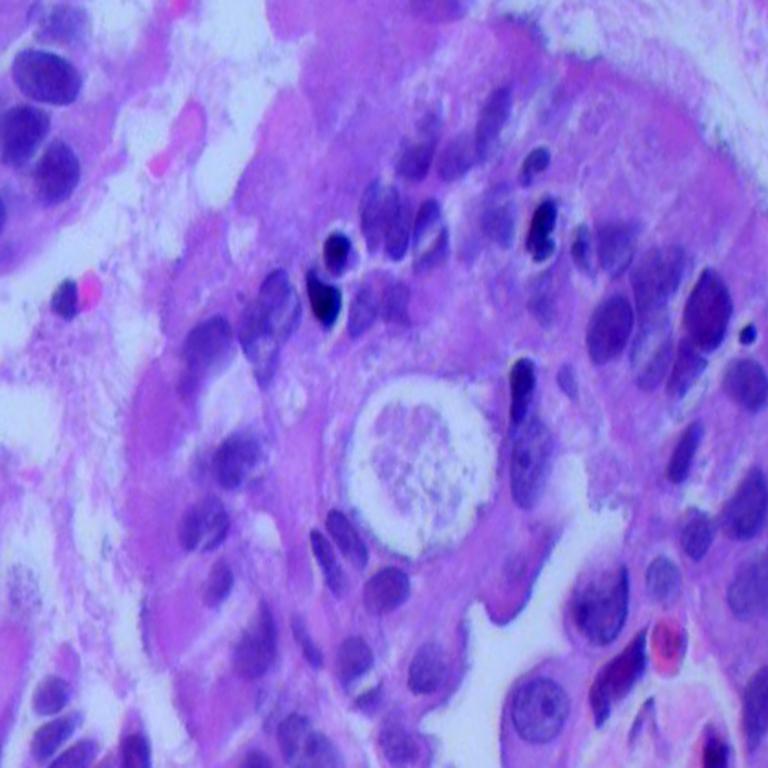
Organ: lung
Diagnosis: adenocarcinomas